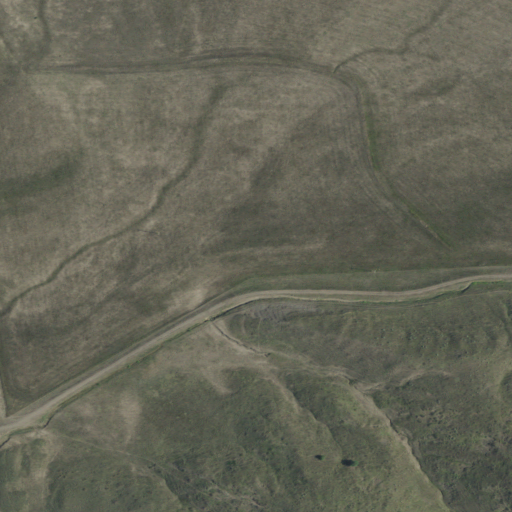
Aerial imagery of valley in South Dakota named Turner Draw containing grassland and shrub